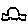
Label: car